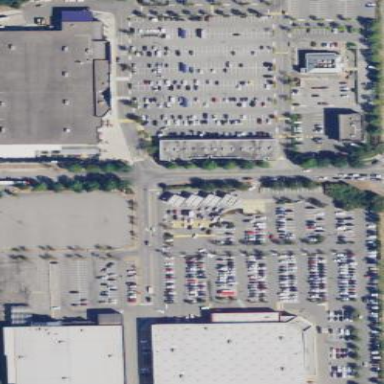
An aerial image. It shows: Retail area categorized as shopping mall.